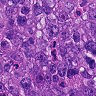
Metastatic tissue present: yes